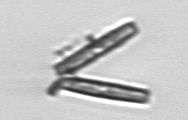
Label: Thalassionema